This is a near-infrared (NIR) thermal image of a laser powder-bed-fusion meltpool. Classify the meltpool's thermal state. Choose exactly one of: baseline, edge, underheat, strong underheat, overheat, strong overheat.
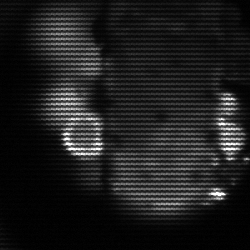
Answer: strong underheat